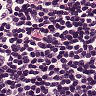
Metastatic tissue present: no